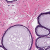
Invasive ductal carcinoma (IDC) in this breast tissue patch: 0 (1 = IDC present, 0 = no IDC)